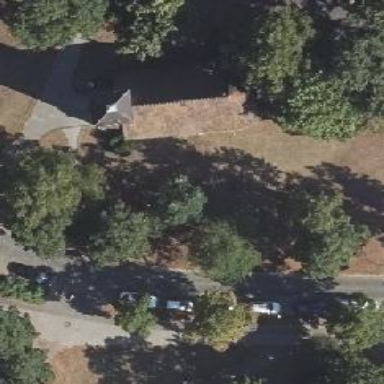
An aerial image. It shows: Tomb in historic cemetery.